Question: I am trying to make some kind of calendar where I can enter some tasks I already have the design template but I want to be able to add a new table (day) when I press a button.

In the image above you can see what I want to do.
This is the template I am using:
HTML
'''
<tr>
<th>
<div class="dls">
<div class="select">
<select name="dls" id="dls">
<option value="1" selected="selected">Monday</option> <option value="2">Tuesday</option> <option value="3">Wednesday</option> <option value="4">Thursday</option> <option value="5">Friday</option> <option value="6">Saturday</option> <option value="7">Sunday</option>
</select>
</div>
</div>
</th>
</tr>
<tr>
<td>
<input type="text" name="publisher" form="pubName">
<input type="text" name="publisher" form="pubName">
<input type="text" name="publisher" form="pubName">
<input type="text" name="publisher" form="pubName">
</td>
</tr>
'''
CSS
'''
body { font-size: 13px; }
.dls { font-size: 13px; text-align: center; background: transparent; border: none; border-radius: 6px; overflow: hidden; position: relative; }
.dls .select{ height: 22px; width: 125px; background-position: center; text-align: center; }
.dls .select select{ background: transparent; line-height: 1; border: 0; padding: 0; border-radius: 0; width: 125px; height: 22px; position: relative; z-index: 10; font-size: 13px; color: #ffffff; }
table th { text-align: center; background-color: #006fc4; border: 1px solid #006fc4; color: #fff; width: 128px; height: 22px; }
table td { text-align: center; border: 1px solid #006fc4; padding: 2px 2px; width: 128px; height: 22px; }
ul { list-style-type: none; } input { text-align: center; width: 125px; height: 22px; font-size: 13px; }
'''
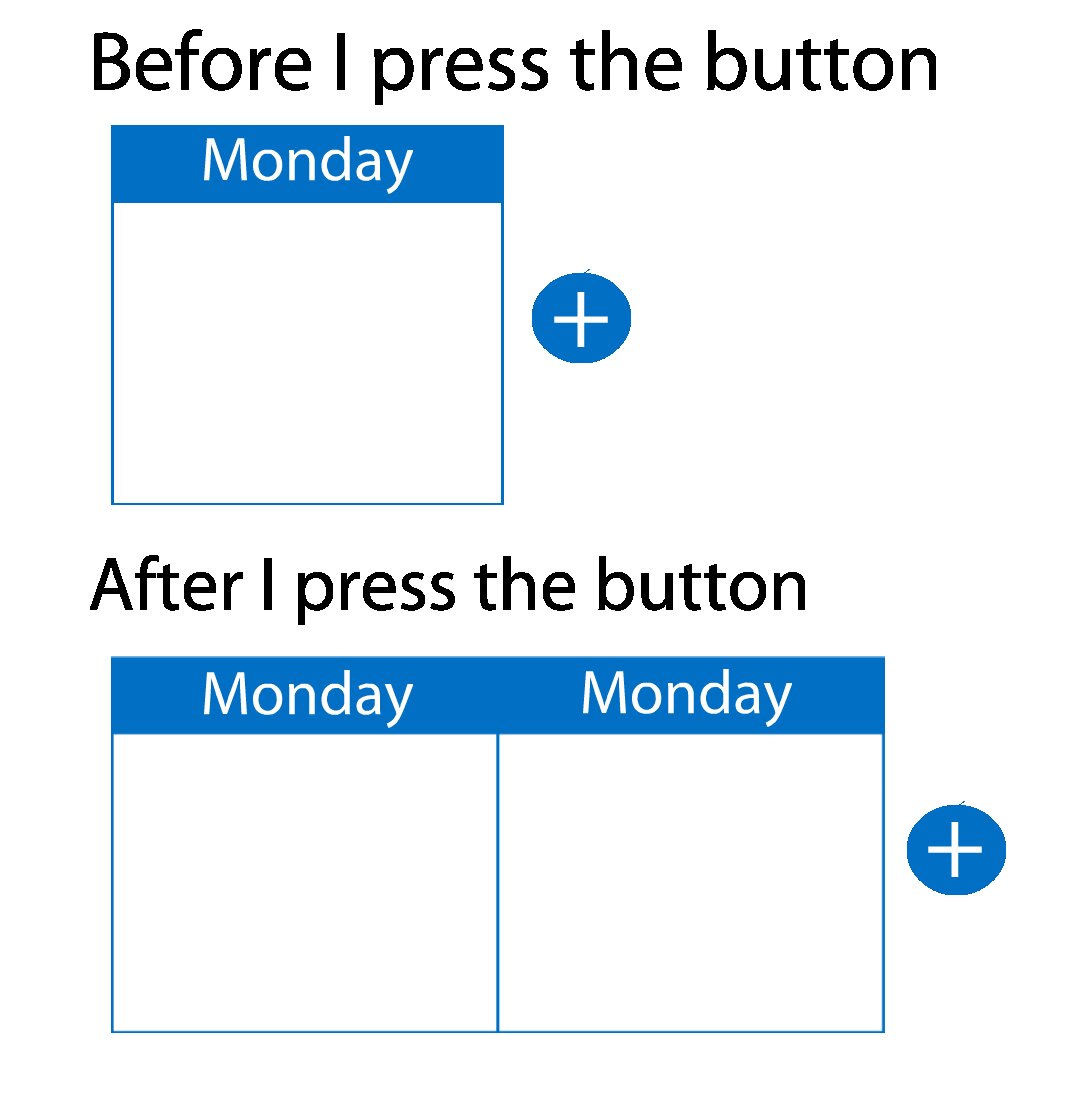
Answer: As someone commented on your post, try and go through some tutorials about , but since he told you were to learn it, I'll give you the code to do this, and you can learn the rest later.
The easiest method to do what you want is just to insert a HTML tag in the code.
The first thing you should go ahead and do is make a variable with the div you need to insert/copy
'''
var div = "<option value='1' selected='selected'>Monday</option>"
'''
Now you have to insert the div somewhere.
'''
document.getElementById("dls").innerHTML += div;
'''
The code above inserts the HTML code you placed in the variable "div" into the element with the id of "dls".
Now obviously you don't just want to insert a bunch of divs with the text "Monday" and value="1"
So were going to make this more customizable...
First make we'll be making a function:
'''
function insertNew(value, day) {
}
'''
Now you have a function named insertNew() with two arguments, named value and day, so you can change it to insertNew(2, "Tuesday") but right now it does nothing no matter what, so we'll add a bit of code to the function.
First we'll be making a let variable in the function, so delete the original "div" variable, the difference between "var" and "let" is let only exists in that function and will be deleted after the function is done, it has a few more attributes but that's all you gotta worry about right now, but to be able to make the function easier to use we'll be making it more automatic.
'''
function insertNew(value, day) {
let div = "<option value='" + value + "' selected='selected'>" + day + "</option>";
return div; // Return only spits the value out to the console, much like console.log(), but return stops the function from doing anymore code.
}
'''
Now if you were to do insertNew(3, "Wednesday"), you'd get
'''
<option value='3' selected='selected'>Wednesday</option>
'''
So now you can then make it insert the code as well.
'''
function insertNew(value, day) {
let div = "<option value='" + value + "' selected='selected'>" + day + "</option>";
document.getElementById("dls").innerHTML += div;
}
'''
And it would insert with the right content, but to make the number automatically be filled out, you will have to create a variable outside the function, then every time the function has run increase the value of that function, and when you run the function instead of typing a number into the "value" argument of the function, simply type the name of the variable that counts up.
'''
var number = 1;
function insertNew(value, day) {
number++; // ++ just simply adds one to the integer much like number = number + 1, they do the same.
let div = "<option value='" + value + "' selected='selected'>" + day + "</option>";
document.getElementById("dls").innerHTML += div;
}
'''
Now when you wanna run the function just run insertNew(number, "Tuesday") and every time you run it, the number will be increased by one, and if you really wanted to automate it, you could also add all the names of the days to an array and then cycle through it, and therefore only have to execute the function and not worry about changing anything...
I noticed the script was inserting the wrong divs compared to what you wanted, but the code is adaptable just by changing the HTML in the variables, you can easily fix it!